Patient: sex F, age 56
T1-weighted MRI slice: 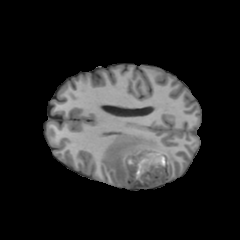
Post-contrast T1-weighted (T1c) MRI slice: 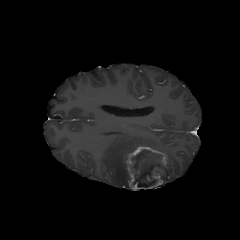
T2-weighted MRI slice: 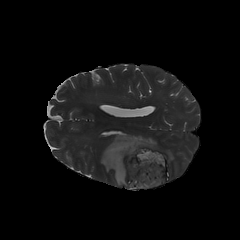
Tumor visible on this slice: yes
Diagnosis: Glioblastoma, IDH-wildtype
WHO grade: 4